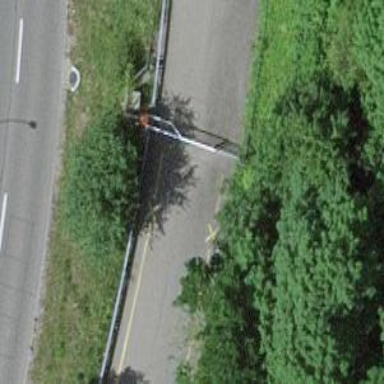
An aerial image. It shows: Gate.